Aerial crown-view tile of a tropical tree (Barro Colorado Island, Panama), acquired 20240918:
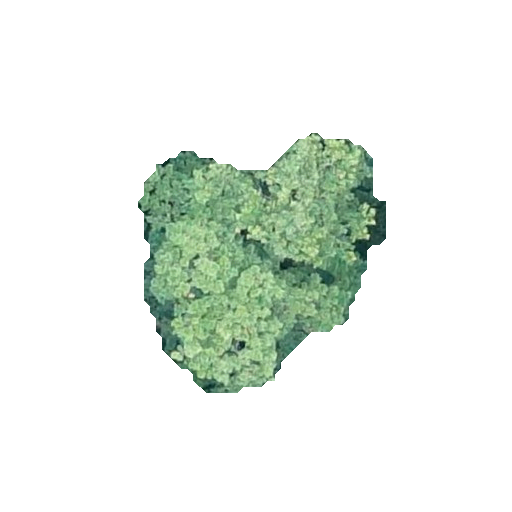
Species: Simarouba amara
GBIF accepted scientific name: Simarouba amara
Crown area: 70.121 m²